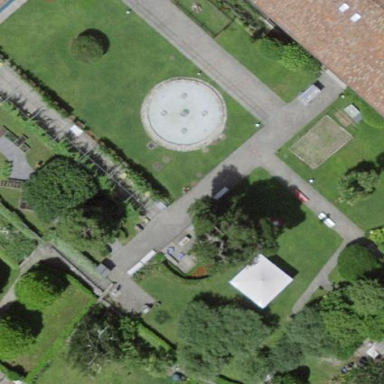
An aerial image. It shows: Lovely park for leisure and relaxation.